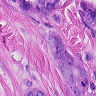
Metastatic tissue present: yes